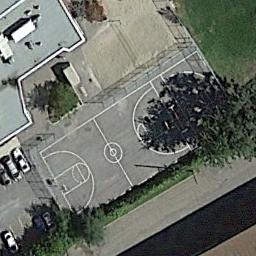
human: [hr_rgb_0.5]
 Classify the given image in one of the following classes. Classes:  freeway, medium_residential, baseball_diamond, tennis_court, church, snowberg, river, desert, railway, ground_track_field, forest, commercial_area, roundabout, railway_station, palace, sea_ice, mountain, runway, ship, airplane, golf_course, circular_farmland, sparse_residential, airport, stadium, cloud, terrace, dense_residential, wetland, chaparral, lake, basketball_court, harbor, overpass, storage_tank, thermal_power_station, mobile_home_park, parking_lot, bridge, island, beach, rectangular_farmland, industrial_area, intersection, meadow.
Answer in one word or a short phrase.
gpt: basketball_court